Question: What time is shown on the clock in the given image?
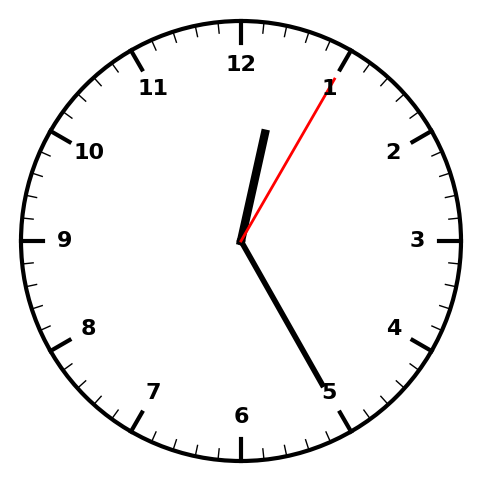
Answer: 12:25:05